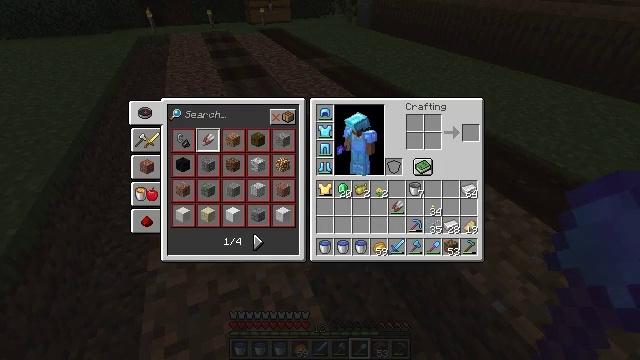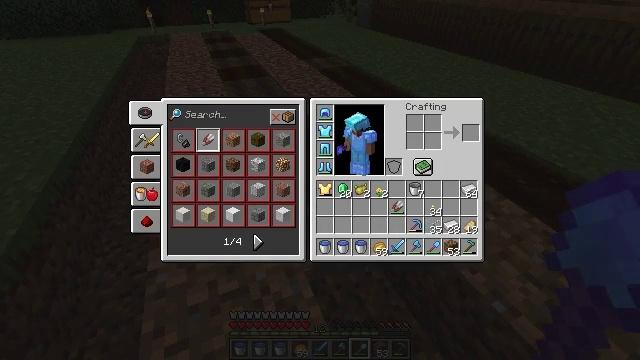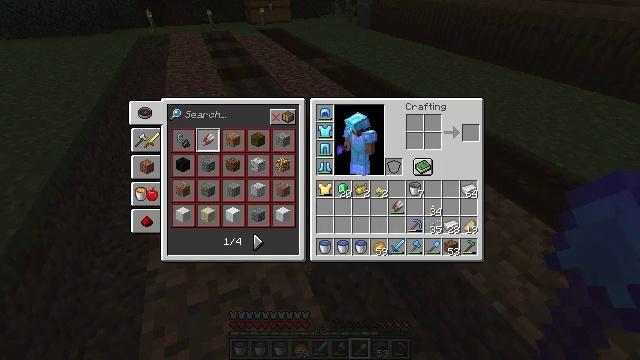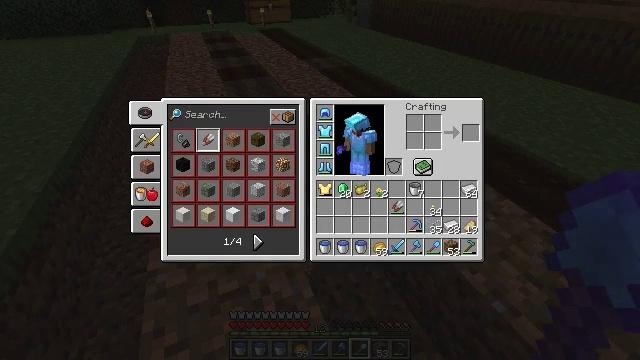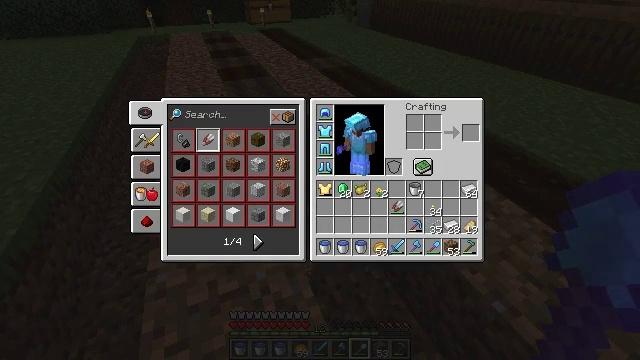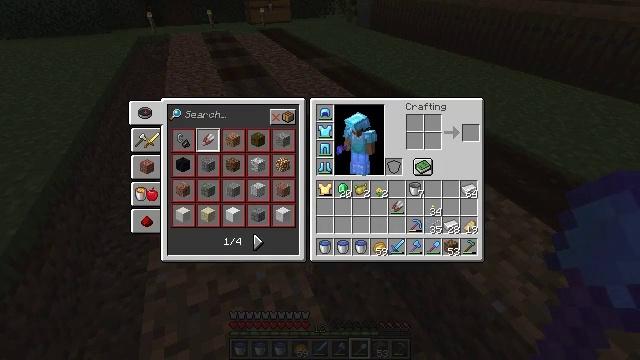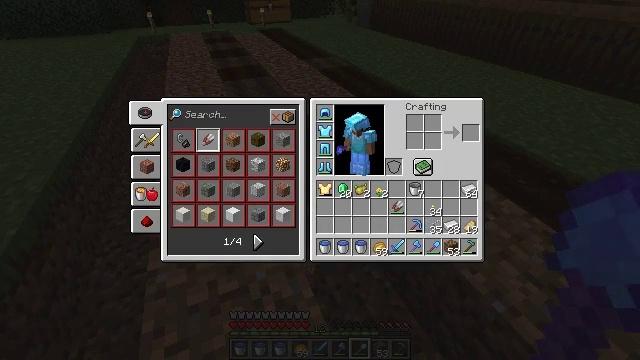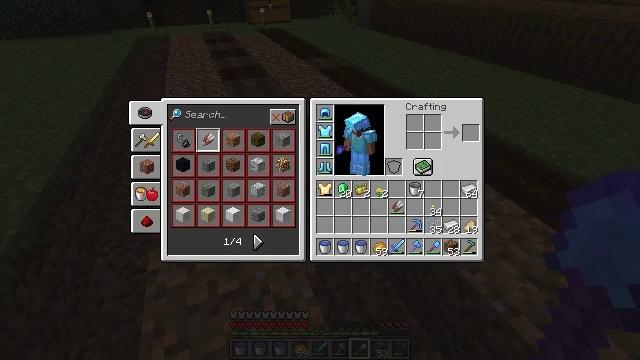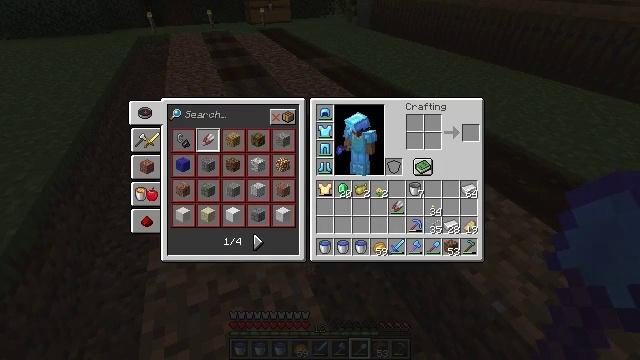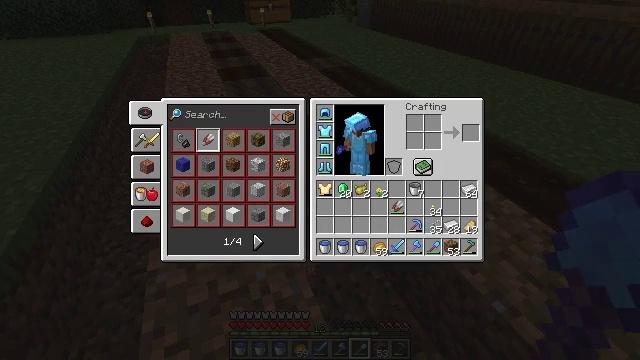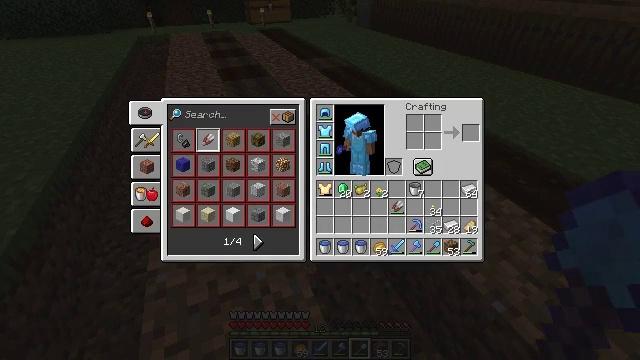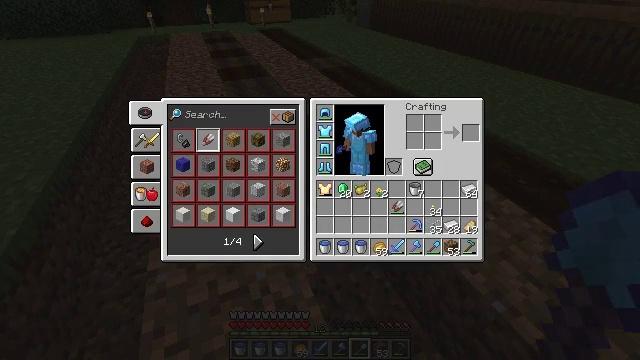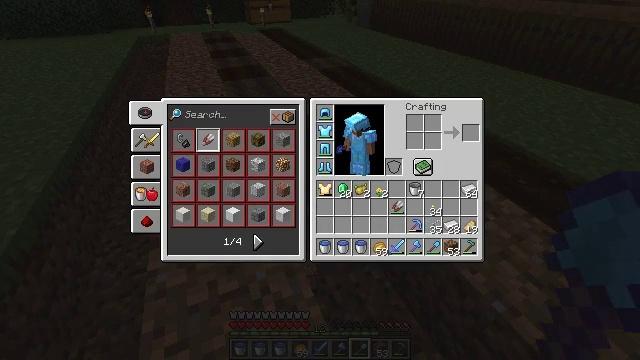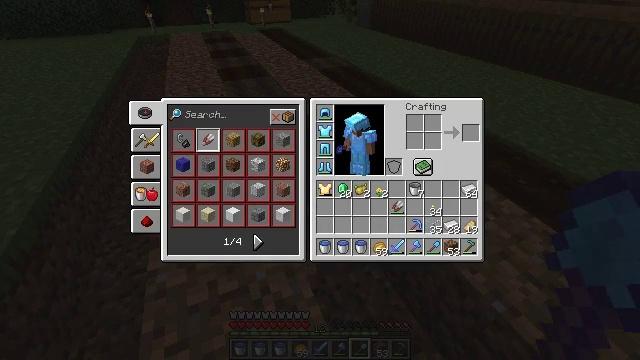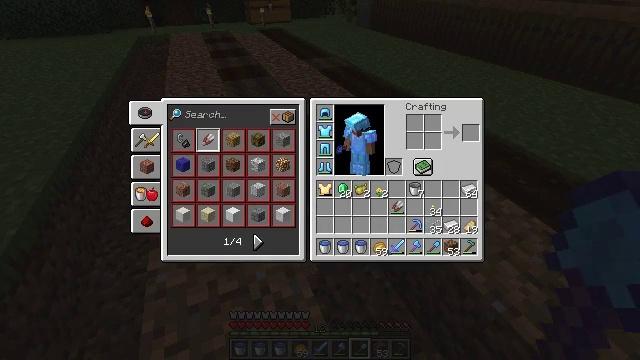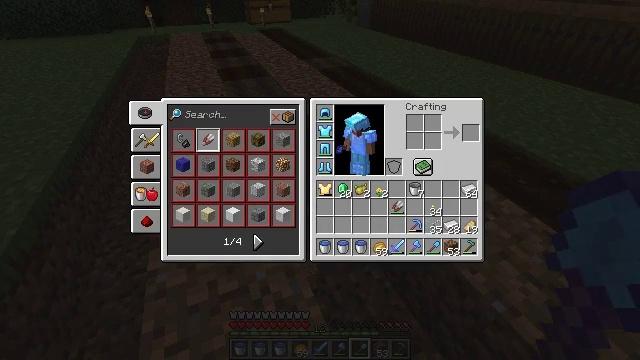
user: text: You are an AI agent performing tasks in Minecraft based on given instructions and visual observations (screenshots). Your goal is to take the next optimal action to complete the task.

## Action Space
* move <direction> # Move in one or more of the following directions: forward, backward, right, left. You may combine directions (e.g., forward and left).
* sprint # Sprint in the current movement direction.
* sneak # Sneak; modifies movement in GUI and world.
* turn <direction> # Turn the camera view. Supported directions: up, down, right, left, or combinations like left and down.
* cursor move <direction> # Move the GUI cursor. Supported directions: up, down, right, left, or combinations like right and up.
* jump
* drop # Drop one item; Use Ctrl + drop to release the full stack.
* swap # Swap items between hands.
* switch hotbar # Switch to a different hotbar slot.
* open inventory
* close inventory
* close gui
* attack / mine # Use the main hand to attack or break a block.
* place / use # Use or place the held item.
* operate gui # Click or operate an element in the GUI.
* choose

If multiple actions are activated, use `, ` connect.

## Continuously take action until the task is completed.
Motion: motion action
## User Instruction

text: Dig up the farmland.
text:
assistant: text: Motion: no_op
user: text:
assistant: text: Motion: no_op
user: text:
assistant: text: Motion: no_op
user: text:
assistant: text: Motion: no_op
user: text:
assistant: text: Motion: no_op
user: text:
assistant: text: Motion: no_op
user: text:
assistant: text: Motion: no_op
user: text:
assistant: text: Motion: no_op
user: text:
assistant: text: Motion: no_op
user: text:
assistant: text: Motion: no_op
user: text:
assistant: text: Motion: no_op
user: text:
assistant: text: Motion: no_op
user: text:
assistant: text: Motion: no_op
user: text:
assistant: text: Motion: no_op
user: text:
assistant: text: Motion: no_op
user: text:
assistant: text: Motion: no_op
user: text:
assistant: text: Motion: no_op
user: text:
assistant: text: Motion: no_op
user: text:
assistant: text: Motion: no_op
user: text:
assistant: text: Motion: no_op
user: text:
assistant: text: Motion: no_op
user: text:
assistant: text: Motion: no_op
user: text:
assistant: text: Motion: no_op
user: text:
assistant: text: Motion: cursor move right and down
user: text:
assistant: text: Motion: no_op
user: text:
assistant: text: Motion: cursor move right and up
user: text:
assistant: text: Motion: cursor move right
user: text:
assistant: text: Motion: no_op
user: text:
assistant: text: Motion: no_op
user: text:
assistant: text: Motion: cursor move right